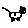
Label: cat